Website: apple
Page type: customer-info-address
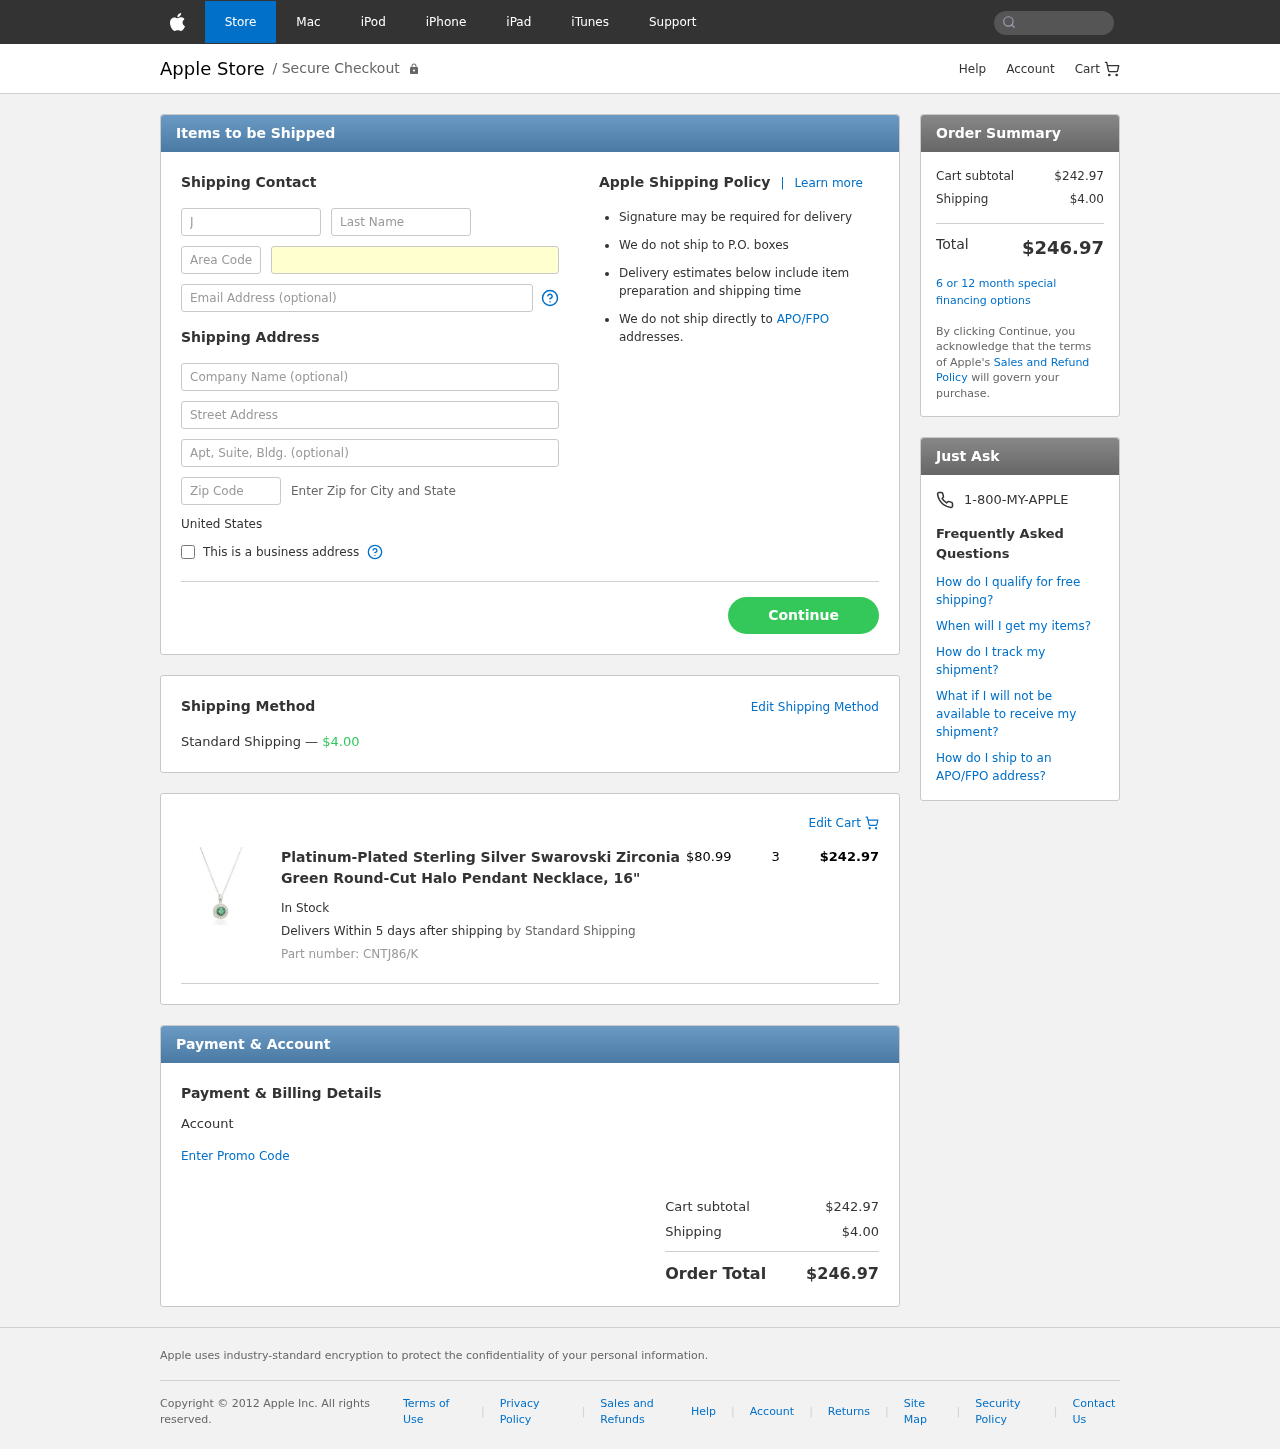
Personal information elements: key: PII_COUNTRY
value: United States
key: PII_FIRSTNAME
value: Joel
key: PII_LASTNAME
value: Stone
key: PII_PHONE_AREA
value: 792
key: PII_PHONE_LINE
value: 4605
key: PII_EMAIL
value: jstone@gmail.com
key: PII_COMPANY
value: Brown-Henderson
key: PII_STREET
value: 62017 Emily Creek Apt. 423
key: PII_STREET2
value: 582 Brown Squares Suite 914
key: PII_POSTCODE
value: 30515
Product elements: key: PRODUCT1_NAME
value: Platinum-Plated Sterling Silver Swarovski Zirconia Green Round-Cut Halo Pendant Necklace, 16"
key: PRODUCT1_PRICE
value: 80.99
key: PRODUCT1_QUANTITY
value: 3
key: PRODUCT1_SKU
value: CNTJ86/K
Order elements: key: ORDER_SHIPPING_COST
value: $4.00
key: ORDER_ITEM_TOTAL
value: $242.97
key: ORDER_SUBTOTAL
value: $242.97
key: ORDER_TOTAL
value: $246.97